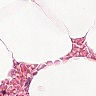
Metastatic tissue present: no